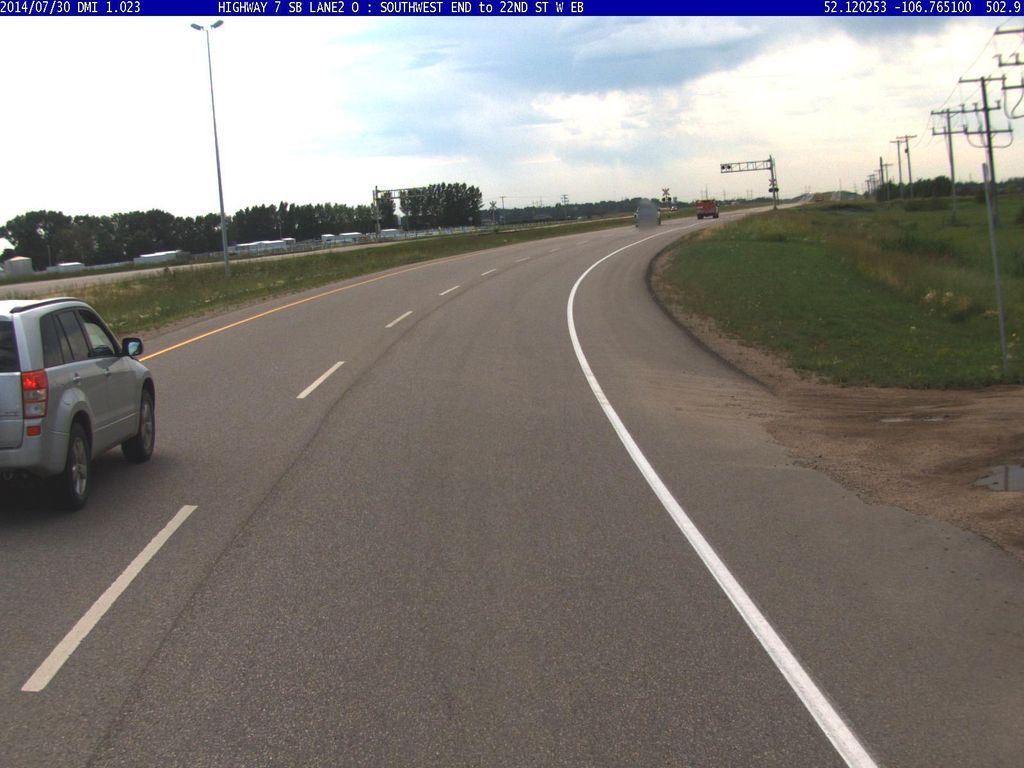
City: saskatoon